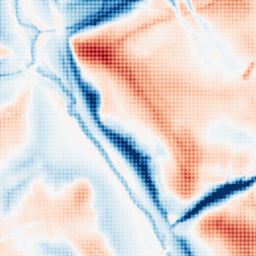
Category: multiscale
Decomposition family: dog_multiscale
Decomposition parameters: sigma_ratio: 2
n_scales: 5
base_sigma: 0.5
Upsampling method: sinc_hamming
Upsampling parameters: scale: 4
kernel_size: 4
Upsampling scale: 4